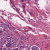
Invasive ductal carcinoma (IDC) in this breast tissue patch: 1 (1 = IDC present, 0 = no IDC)